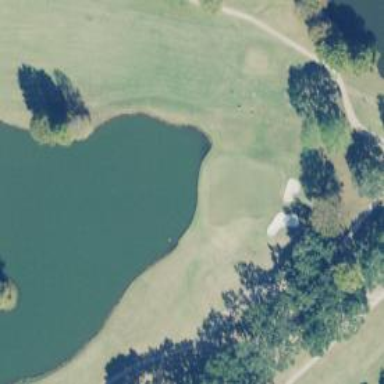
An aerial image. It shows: Golf hole.